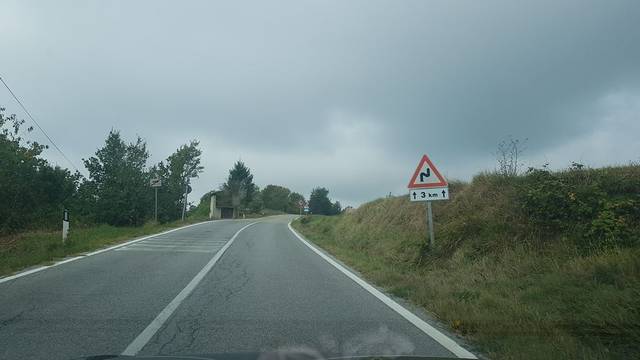
Region: Italy
Coordinates: 44.41, 8.103